Field crop: maize
Growth stage: 1
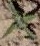
Species: atriplex